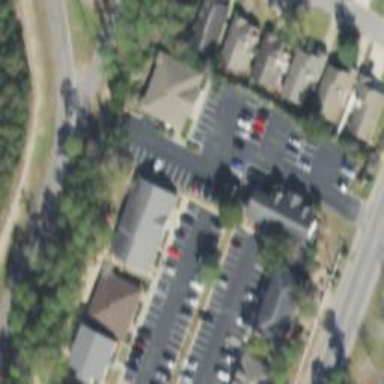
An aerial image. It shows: Parking space.